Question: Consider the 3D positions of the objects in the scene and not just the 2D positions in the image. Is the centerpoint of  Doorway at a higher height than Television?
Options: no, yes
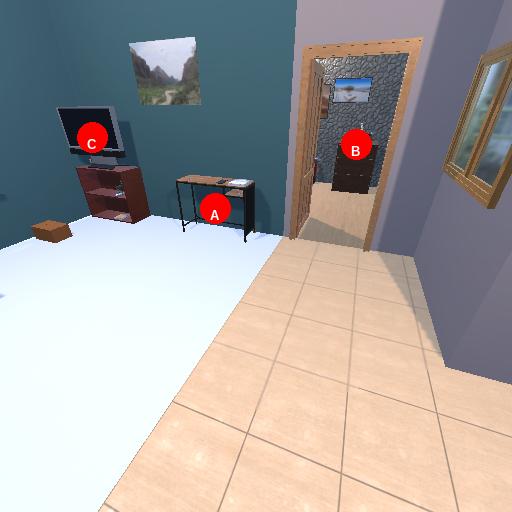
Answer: no